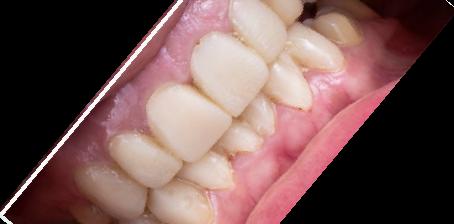
Condition: Gingivitis